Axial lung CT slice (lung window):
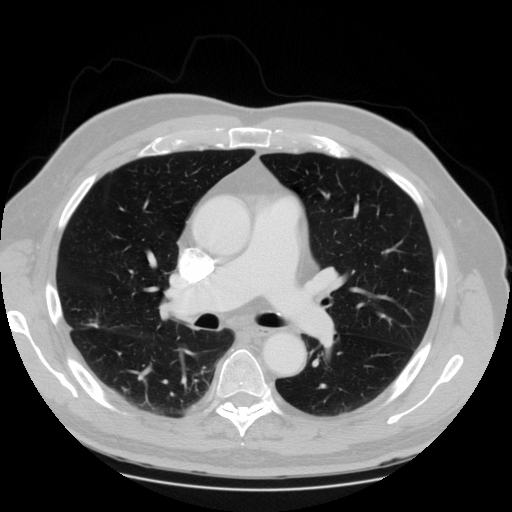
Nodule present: no